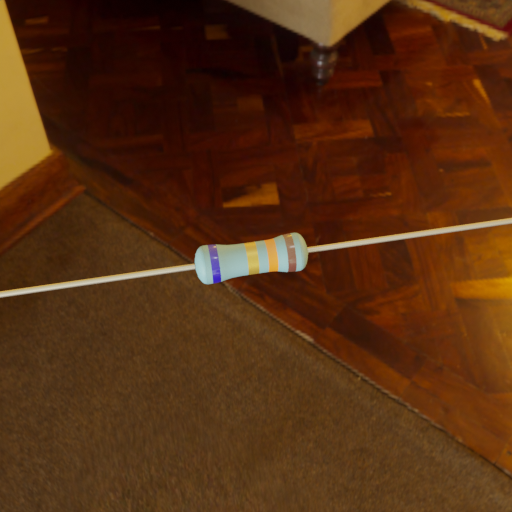
Resistor colour bands (in order): blue, gold, orange, brown